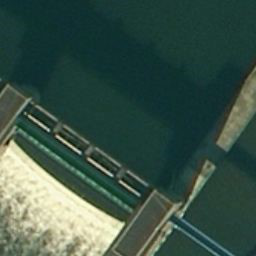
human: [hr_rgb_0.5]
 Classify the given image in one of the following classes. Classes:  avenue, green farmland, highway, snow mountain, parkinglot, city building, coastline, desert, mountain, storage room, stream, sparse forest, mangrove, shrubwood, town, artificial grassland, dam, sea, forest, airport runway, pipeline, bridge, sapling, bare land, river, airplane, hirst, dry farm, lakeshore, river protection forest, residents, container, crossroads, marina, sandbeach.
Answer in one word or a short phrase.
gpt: dam